Question: My data set contains animal ID, date, year, month, and day. I need to remove all animal IDs that have less than 40 locations (in this case 40 rows in R) in a given year. In other words, animal ID = 1 has 20 locations in 2001; therefore, remove this individual from the data set. I then need to calculate how many months worth of data there is for the remaining set of records. In other words, I need to have >= 40 locations per animal ID per year spanned across at least 6 months. Example: Animal ID 2 had > 40 rows of data in 2001 so it met the first criteria mentioned above but those 40 rows of data in 2001 only span 3 months; therefore, this individual needs to be removed from the data set. I can't seem to figure out a quick way in R to essentially subset my data set to address the 2 aforementioned questions.
Initial coding I've started working on:
'''
newdata<-data[as.character(ave(data$Animal_ID, data$Animal_ID, FUN=length)) >= 40, ]
'''
But I know this isn't exactly correct.

'''
dput(dataset)
structure(list(Animal_ID = c(1L, 1L, 1L, 1L, 1L, 1L, 1L, 1L,
1L, 1L, 4L, 4L, 4L, 4L, 4L, 4L, 4L, 4L, 4L, 4L, 4L, 4L, 4L, 4L,
4L, 4L, 4L, 4L, 4L, 4L, 4L, 4L, 4L, 4L, 4L, 4L, 4L, 4L, 4L, 4L,
4L, 4L, 4L, 4L, 4L, 4L, 4L, 4L, 4L, 4L, 4L, 4L, 4L, 4L, 4L, 4L,
4L, 4L, 4L, 4L, 4L, 4L, 4L, 4L, 4L, 4L, 4L, 4L, 4L, 4L, 4L, 4L,
4L, 4L, 4L, 4L, 4L, 4L, 4L, 4L, 4L, 4L, 4L, 4L, 4L, 5L, 5L, 5L,
5L, 5L, 5L, 5L, 5L, 5L, 5L, 5L, 5L, 5L, 5L, 5L, 5L, 5L, 5L, 5L,
5L, 5L, 5L, 5L, 5L, 5L, 5L, 5L, 5L, 5L, 5L, 5L, 6L, 6L, 6L, 6L,
6L, 6L, 6L, 6L, 6L, 6L, 6L, 6L, 6L, 6L, 6L, 6L, 6L, 6L, 6L, 6L,
6L, 6L, 6L, 6L, 6L, 6L, 6L, 6L, 6L, 6L, 6L, 6L, 6L, 6L, 6L, 6L,
6L, 6L, 6L, 6L, 6L, 6L, 6L, 6L, 6L, 6L, 6L, 6L, 6L, 6L, 6L, 6L,
6L, 6L, 6L, 6L, 6L, 6L, 6L, 6L, 6L, 6L, 6L, 6L, 6L, 6L, 6L, 6L,
6L, 6L, 6L, 6L, 6L, 6L, 6L, 6L, 6L, 6L, 6L, 6L, 6L, 6L, 6L, 6L,
6L, 6L, 6L, 6L, 6L, 6L, 6L, 6L, 6L, 6L, 6L), Date = structure(c(1L,
2L, 39L, 46L, 43L, 53L, 55L, 57L, 62L, 72L, 77L, 77L, 78L, 79L,
80L, 81L, 81L, 81L, 82L, 83L, 84L, 84L, 84L, 85L, 86L, 87L, 87L,
88L, 92L, 102L, 102L, 103L, 104L, 104L, 104L, 104L, 104L, 104L,
104L, 104L, 104L, 105L, 89L, 89L, 90L, 90L, 90L, 91L, 93L, 93L,
94L, 95L, 96L, 96L, 97L, 97L, 98L, 98L, 98L, 98L, 98L, 98L, 98L,
98L, 99L, 100L, 117L, 118L, 120L, 106L, 108L, 109L, 111L, 115L,
116L, 3L, 3L, 8L, 13L, 15L, 16L, 17L, 18L, 19L, 4L, 45L, 47L,
51L, 48L, 52L, 52L, 61L, 63L, 63L, 64L, 54L, 56L, 58L, 58L, 59L,
60L, 60L, 60L, 71L, 73L, 74L, 75L, 76L, 76L, 65L, 66L, 66L, 67L,
68L, 69L, 70L, 40L, 41L, 42L, 44L, 45L, 47L, 49L, 49L, 49L, 49L,
49L, 49L, 49L, 49L, 50L, 50L, 51L, 89L, 90L, 91L, 93L, 94L, 94L,
94L, 94L, 94L, 94L, 94L, 96L, 97L, 99L, 100L, 100L, 101L, 117L,
118L, 118L, 119L, 120L, 121L, 106L, 107L, 107L, 108L, 109L, 110L,
111L, 112L, 113L, 114L, 114L, 115L, 115L, 116L, 3L, 3L, 8L, 13L,
17L, 18L, 18L, 19L, 4L, 5L, 5L, 6L, 7L, 9L, 9L, 10L, 11L, 12L,
14L, 14L, 26L, 27L, 28L, 29L, 30L, 20L, 20L, 21L, 21L, 22L, 23L,
24L, 25L, 34L, 35L, 37L, 38L, 31L, 32L, 33L, 36L), .Label = c("1/23/2001",
"1/30/2001", "10/1/2002", "10/10/2002", "10/14/2002", "10/17/2002",
"10/18/2002", "10/2/2002", "10/21/2002", "10/23/2002", "10/25/2002",
"10/28/2002", "10/3/2002", "10/30/2002", "10/4/2002", "10/6/2002",
"10/7/2002", "10/8/2002", "10/9/2002", "11/12/2002", "11/13/2002",
"11/15/2002", "11/21/2002", "11/25/2002", "11/27/2002", "11/4/2002",
"11/5/2002", "11/6/2002", "11/7/2002", "11/8/2002", "12/11/2002",
"12/13/2002", "12/17/2002", "12/2/2002", "12/3/2002", "12/30/2002",
"12/6/2002", "12/9/2002", "2/21/2001", "3/11/2002", "3/13/2002",
"3/22/2002", "3/23/2001", "3/23/2002", "3/25/2002", "3/8/2001",
"4/1/2002", "4/10/2002", "4/2/2002", "4/5/2002", "4/7/2002",
"5/1/2002", "5/13/2001", "5/14/2002", "5/15/2001", "5/15/2002",
"5/17/2001", "5/20/2002", "5/28/2002", "5/29/2002", "5/3/2002",
"5/30/2001", "5/8/2002", "5/9/2002", "6/10/2002", "6/12/2002",
"6/13/2002", "6/17/2002", "6/19/2002", "6/20/2002", "6/3/2002",
"6/4/2001", "6/4/2002", "6/5/2002", "6/6/2002", "6/7/2002", "7/11/2002",
"7/12/2002", "7/15/2002", "7/16/2002", "7/17/2002", "7/18/2002",
"7/24/2002", "7/25/2002", "7/27/2002", "7/29/2002", "7/31/2002",
"8/1/2002", "8/12/2002", "8/14/2002", "8/19/2002", "8/2/2002",
"8/20/2002", "8/21/2002", "8/22/2002", "8/23/2002", "8/26/2002",
"8/27/2002", "8/28/2002", "8/29/2002", "8/30/2002", "8/5/2002",
"8/7/2002", "8/8/2002", "8/9/2002", "9/10/2002", "9/11/2002",
"9/13/2002", "9/16/2002", "9/17/2002", "9/18/2002", "9/19/2002",
"9/20/2002", "9/23/2002", "9/25/2002", "9/26/2002", "9/3/2002",
"9/4/2002", "9/5/2002", "9/6/2002", "9/9/2002"), class = "factor"),
Year = c(2001L, 2001L, 2001L, 2001L, 2001L, 2001L, 2001L,
2001L, 2001L, 2001L, 2002L, 2002L, 2002L, 2002L, 2002L, 2002L,
2002L, 2002L, 2002L, 2002L, 2002L, 2002L, 2002L, 2002L, 2002L,
2002L, 2002L, 2002L, 2002L, 2002L, 2002L, 2002L, 2002L, 2002L,
2002L, 2002L, 2002L, 2002L, 2002L, 2002L, 2002L, 2002L, 2002L,
2002L, 2002L, 2002L, 2002L, 2002L, 2002L, 2002L, 2002L, 2002L,
2002L, 2002L, 2002L, 2002L, 2002L, 2002L, 2002L, 2002L, 2002L,
2002L, 2002L, 2002L, 2002L, 2002L, 2002L, 2002L, 2002L, 2002L,
2002L, 2002L, 2002L, 2002L, 2002L, 2002L, 2002L, 2002L, 2002L,
2002L, 2002L, 2002L, 2002L, 2002L, 2002L, 2002L, 2002L, 2002L,
2002L, 2002L, 2002L, 2002L, 2002L, 2002L, 2002L, 2002L, 2002L,
2002L, 2002L, 2002L, 2002L, 2002L, 2002L, 2002L, 2002L, 2002L,
2002L, 2002L, 2002L, 2002L, 2002L, 2002L, 2002L, 2002L, 2002L,
2002L, 2002L, 2002L, 2002L, 2002L, 2002L, 2002L, 2002L, 2002L,
2002L, 2002L, 2002L, 2002L, 2002L, 2002L, 2002L, 2002L, 2002L,
2002L, 2002L, 2002L, 2002L, 2002L, 2002L, 2002L, 2002L, 2002L,
2002L, 2002L, 2002L, 2002L, 2002L, 2002L, 2002L, 2002L, 2002L,
2002L, 2002L, 2002L, 2002L, 2002L, 2002L, 2002L, 2002L, 2002L,
2002L, 2002L, 2002L, 2002L, 2002L, 2002L, 2002L, 2002L, 2002L,
2002L, 2002L, 2002L, 2002L, 2002L, 2002L, 2002L, 2002L, 2002L,
2002L, 2002L, 2002L, 2002L, 2002L, 2002L, 2002L, 2002L, 2002L,
2002L, 2002L, 2002L, 2002L, 2002L, 2002L, 2002L, 2002L, 2002L,
2002L, 2002L, 2002L, 2002L, 2002L, 2002L, 2002L, 2002L, 2002L,
2002L, 2002L, 2002L, 2002L, 2002L, 2002L), Month = c(1L,
1L, 2L, 3L, 3L, 5L, 5L, 5L, 5L, 6L, 7L, 7L, 7L, 7L, 7L, 7L,
7L, 7L, 7L, 7L, 7L, 7L, 7L, 7L, 7L, 7L, 7L, 8L, 8L, 8L, 8L,
8L, 8L, 8L, 8L, 8L, 8L, 8L, 8L, 8L, 8L, 8L, 8L, 8L, 8L, 8L,
8L, 8L, 8L, 8L, 8L, 8L, 8L, 8L, 8L, 8L, 8L, 8L, 8L, 8L, 8L,
8L, 8L, 8L, 8L, 8L, 9L, 9L, 9L, 9L, 9L, 9L, 9L, 9L, 9L, 10L,
10L, 10L, 10L, 10L, 10L, 10L, 10L, 10L, 10L, 3L, 4L, 4L,
4L, 5L, 5L, 5L, 5L, 5L, 5L, 5L, 5L, 5L, 5L, 5L, 5L, 5L, 5L,
6L, 6L, 6L, 6L, 6L, 6L, 6L, 6L, 6L, 6L, 6L, 6L, 6L, 3L, 3L,
3L, 3L, 3L, 4L, 4L, 4L, 4L, 4L, 4L, 4L, 4L, 4L, 4L, 4L, 4L,
8L, 8L, 8L, 8L, 8L, 8L, 8L, 8L, 8L, 8L, 8L, 8L, 8L, 8L, 8L,
8L, 8L, 9L, 9L, 9L, 9L, 9L, 9L, 9L, 9L, 9L, 9L, 9L, 9L, 9L,
9L, 9L, 9L, 9L, 9L, 9L, 9L, 10L, 10L, 10L, 10L, 10L, 10L,
10L, 10L, 10L, 10L, 10L, 10L, 10L, 10L, 10L, 10L, 10L, 10L,
10L, 10L, 11L, 11L, 11L, 11L, 11L, 11L, 11L, 11L, 11L, 11L,
11L, 11L, 11L, 12L, 12L, 12L, 12L, 12L, 12L, 12L, 12L), Day = c(23L,
30L, 21L, 8L, 23L, 13L, 15L, 17L, 30L, 4L, 11L, 11L, 12L,
15L, 16L, 17L, 17L, 17L, 18L, 24L, 25L, 25L, 25L, 27L, 29L,
31L, 31L, 1L, 2L, 5L, 5L, 7L, 8L, 8L, 8L, 8L, 8L, 8L, 8L,
8L, 8L, 9L, 12L, 12L, 14L, 14L, 14L, 19L, 20L, 20L, 21L,
22L, 23L, 23L, 26L, 26L, 27L, 27L, 27L, 27L, 27L, 27L, 27L,
27L, 28L, 29L, 3L, 4L, 6L, 10L, 13L, 16L, 18L, 25L, 26L,
1L, 1L, 2L, 3L, 4L, 6L, 7L, 8L, 9L, 10L, 25L, 1L, 7L, 10L,
1L, 1L, 3L, 8L, 8L, 9L, 14L, 15L, 20L, 20L, 28L, 29L, 29L,
29L, 3L, 4L, 5L, 6L, 7L, 7L, 10L, 12L, 12L, 13L, 17L, 19L,
20L, 11L, 13L, 22L, 23L, 25L, 1L, 2L, 2L, 2L, 2L, 2L, 2L,
2L, 2L, 5L, 5L, 7L, 12L, 14L, 19L, 20L, 21L, 21L, 21L, 21L,
21L, 21L, 21L, 23L, 26L, 28L, 29L, 29L, 30L, 3L, 4L, 4L,
5L, 6L, 9L, 10L, 11L, 11L, 13L, 16L, 17L, 18L, 19L, 20L,
23L, 23L, 25L, 25L, 26L, 1L, 1L, 2L, 3L, 7L, 8L, 8L, 9L,
10L, 14L, 14L, 17L, 18L, 21L, 21L, 23L, 25L, 28L, 30L, 30L,
4L, 5L, 6L, 7L, 8L, 12L, 12L, 13L, 13L, 15L, 21L, 25L, 27L,
2L, 3L, 6L, 9L, 11L, 13L, 17L, 30L)), .Names = c("Animal_ID",
"Date", "Year", "Month", "Day"), class = "data.frame", row.names = c(NA,
-211L))
'''
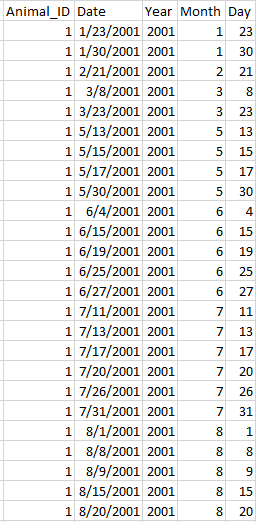
Answer: You can do that easily in dplyr package. Assuming the name of dataset is 'animal_data' here is how I would run this.
- I admit I was careless before and had made a big mistake. But the following new code set would let you achieve your intended outcome, though I am sure it can be still improved.
'''
library(dplyr)
animal_data_by_n <- new_data %>%
group_by(Animal_ID, Year) %>%
filter(n() >= 40) # Only selecting animals that have records greater than 40 records for a given year
animal_data_by_n_Month <- animal_data_by_n %>%
group_by(Animal_ID, Year) %>%
summarise(n_Month = n_distinct(Month))
new_output <- merge(animal_data_by_n, animal_data_by_n_Month, by=c("Animal_ID","Year"), all.x=TRUE)
Final_subset <- subset(new_output, n_Month >= 6)
'''
You may remove the n_month column later from your final dataframe